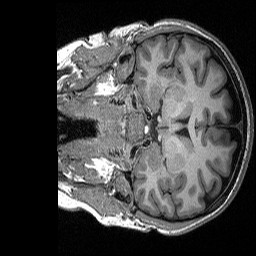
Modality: T1w
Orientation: coronal
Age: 20
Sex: female
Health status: healthy
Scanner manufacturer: siemens
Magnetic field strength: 3 T
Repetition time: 2.3 s
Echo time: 0.00298 s